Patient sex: M
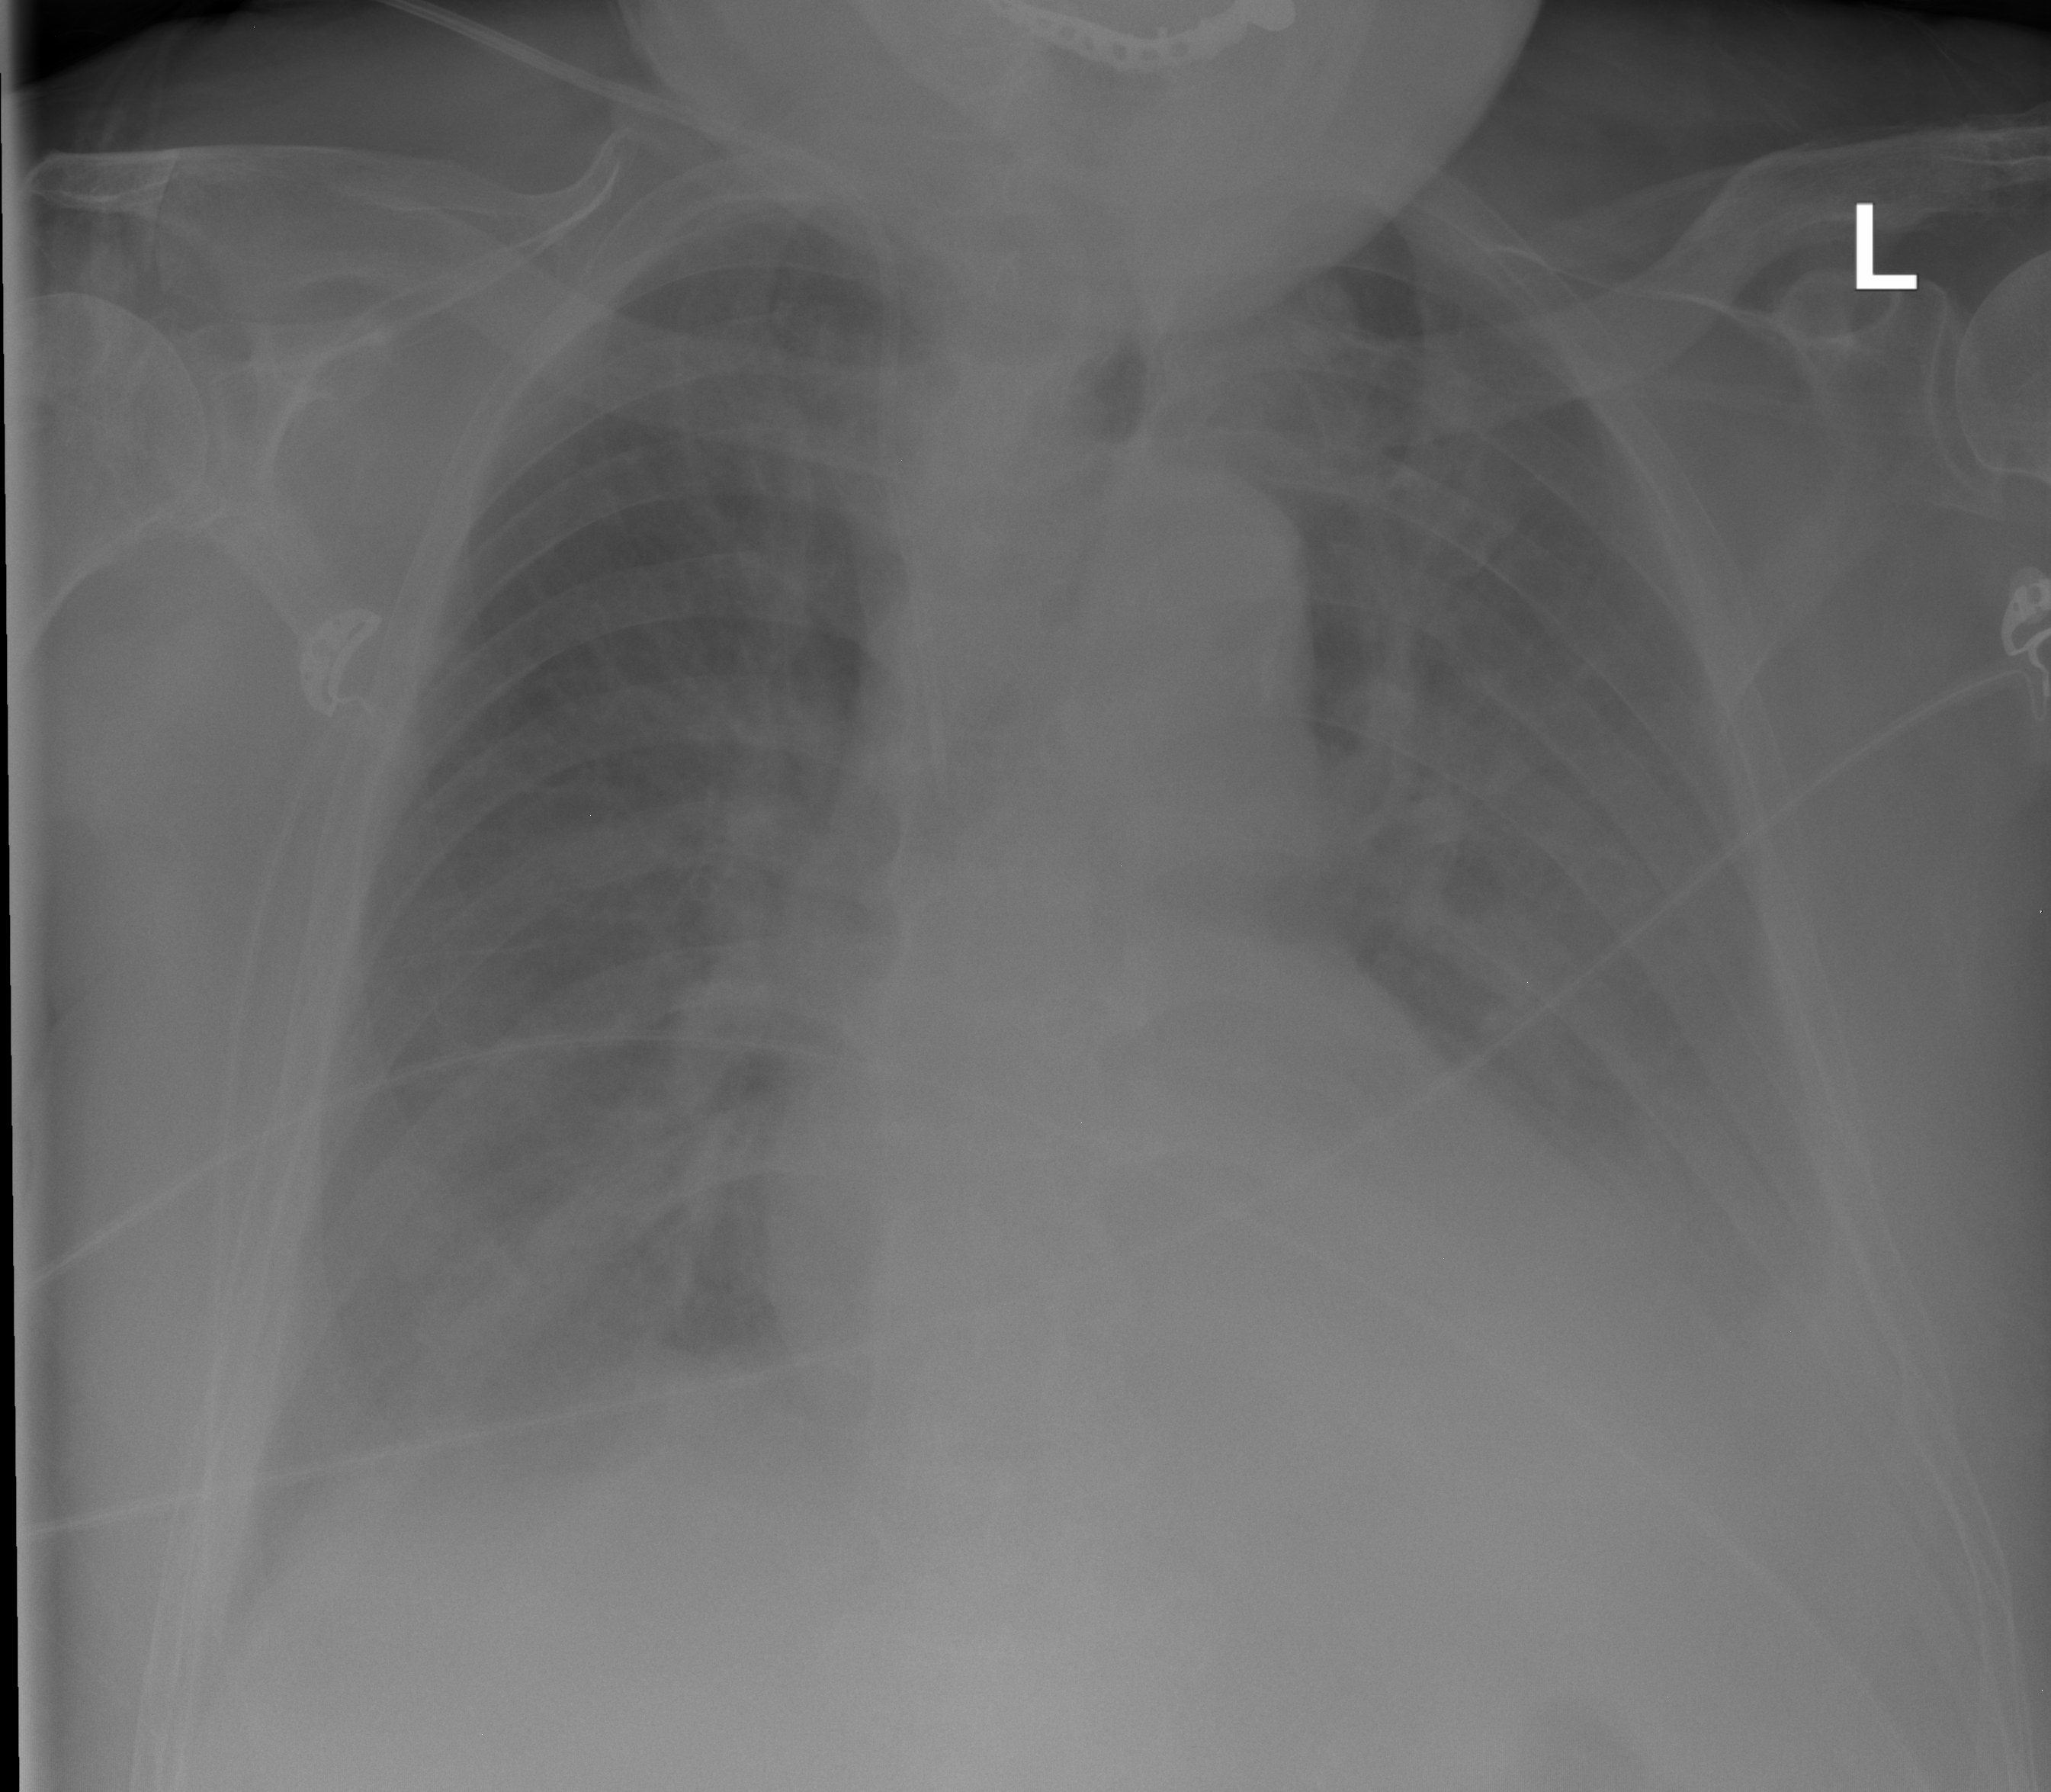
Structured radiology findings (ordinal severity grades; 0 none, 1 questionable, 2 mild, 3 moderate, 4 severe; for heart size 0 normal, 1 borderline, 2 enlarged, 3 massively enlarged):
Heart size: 2
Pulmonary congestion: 0
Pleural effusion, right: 1
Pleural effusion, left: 3
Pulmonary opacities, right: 0
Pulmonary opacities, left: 0
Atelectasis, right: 2
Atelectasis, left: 3